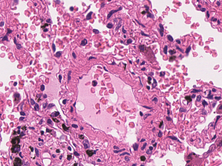
Tumor epithelial tissue: no
Tumor-associated stroma tissue: no
Normal tissue: yes